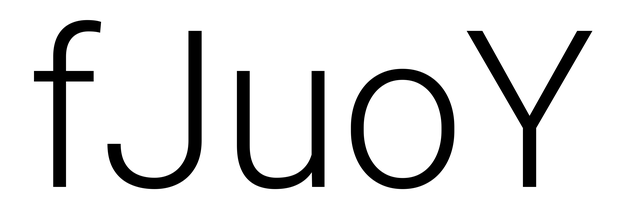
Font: Roboto_Light